Question: I have a table like this:

I need a query to return only those ProjectID's that have only State=21.
i.e I want only ProjectID 2 & 5.
I do not want those records with ProjectID 1, 3, 4 & 6, because in those case, the state is also equal to other numbers
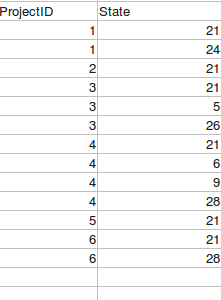
Answer: Reasoning goes like
- - 'HAVING'
'''
SELECT ProjectID
FROM table t1
INNER JOIN (
SELECT ProjectID
FROM table
WHERE state = 21
) t2 ON t2.ProjectID = t1.ProjectID
GROUP BY
ProjectID
HAVING COUNT(*) = 1
'''